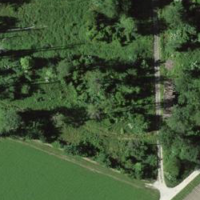
EUNIS habitat code: 44
Species observed at this site:
Acer pseudoplatanus